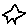
Label: star